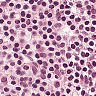
Metastatic tissue present: no